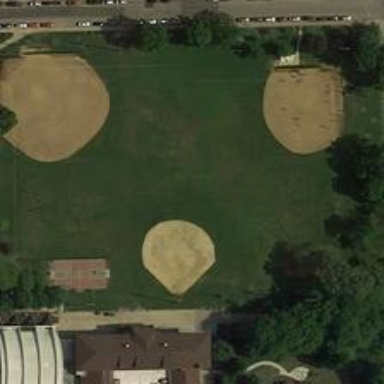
In this huge grassland, three baseball fields are scattered here .